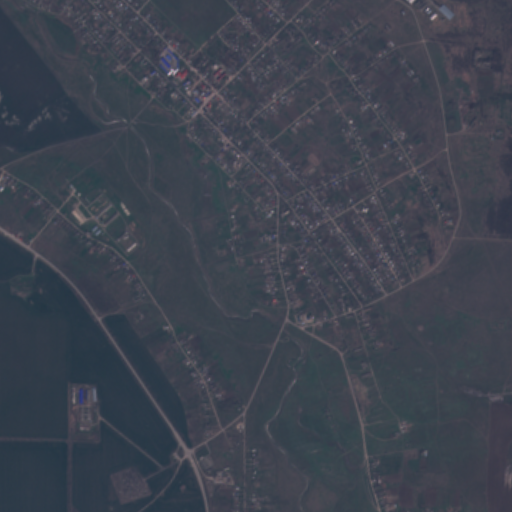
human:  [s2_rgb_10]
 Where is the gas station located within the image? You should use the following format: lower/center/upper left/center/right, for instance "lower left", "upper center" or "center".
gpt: The gas station is located in the lower center of the image.
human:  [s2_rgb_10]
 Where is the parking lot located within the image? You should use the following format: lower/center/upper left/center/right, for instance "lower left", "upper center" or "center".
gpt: The parking lot is located in the lower left of the image.
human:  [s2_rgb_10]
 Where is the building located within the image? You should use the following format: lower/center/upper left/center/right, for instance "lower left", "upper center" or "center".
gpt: There is no building in the image.